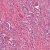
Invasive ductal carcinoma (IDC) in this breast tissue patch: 1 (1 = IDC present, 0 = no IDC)